Question: I'm animating a layer-backed view that contains several subviews. Everything is laid out using auto layout. Currently, as I animate the view, the subviews are not being scaled along with it:

I'd like the whole thing to be drawn once, at their final size, then scaled as it animates. The 'layerContentsPlacement' and 'layerContentsRedrawPolicy' properties seem to be what I'm looking for, but changing them don't seem to have any effect.
Here's a basic run-through of how I'm doing the animation:
'''
// Add itemView to canvas
NSView *itemView = // ...
itemView.layerContentsPlacement = NSViewLayerContentsPlacementScaleProportionallyToFit;
itemView.layerContentsRedrawPolicy = NSViewLayerContentsRedrawBeforeViewResize;
[parentView addSubview:itemView];
// Add constraints for the final itemView frame ...
// Layout at final state
[parentView layoutSubtreeIfNeeded];
// Set initial animation state
itemView.alphaValue = 0.0f;
itemView.frame = // centered zero'ed frame
// Set final animation state
[NSAnimationContext runAnimationGroup:^(NSAnimationContext *context) {
context.duration = 0.25f;
context.allowsImplicitAnimation = YES;
itemView.alphaValue = 1.0f;
[parentView layoutSubtreeIfNeeded];
} completionHandler:nil];
'''
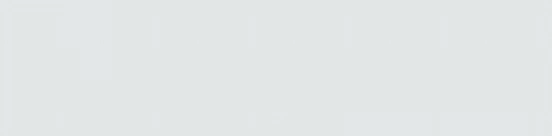
Answer: Thanks to David's comment I switched to using a transform on the view's layer.
The basic idea is to create and layout your view as you normally would, then create and add some CA animations to the view's layer.
'''
// Add item view to canvas
NSView *itemView = // ...
[parentView addSubview:itemView];
// Add constraints for the final item view positioning
// Layout at final state
[parentView layoutSubtreeIfNeeded];
// Animate
CABasicAnimation *animation = [CABasicAnimation animation];
CATransform3D transform = CATransform3DMakeScale(0.5f, 0.5f, 0.5f);
animation.fromValue = [NSValue valueWithCATransform3D:transform];
animation.duration = 1.0f;
[itemView.layer addAnimation:animation forKey:@"transform"];
// create any other animations...
'''